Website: apple
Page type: billing-address
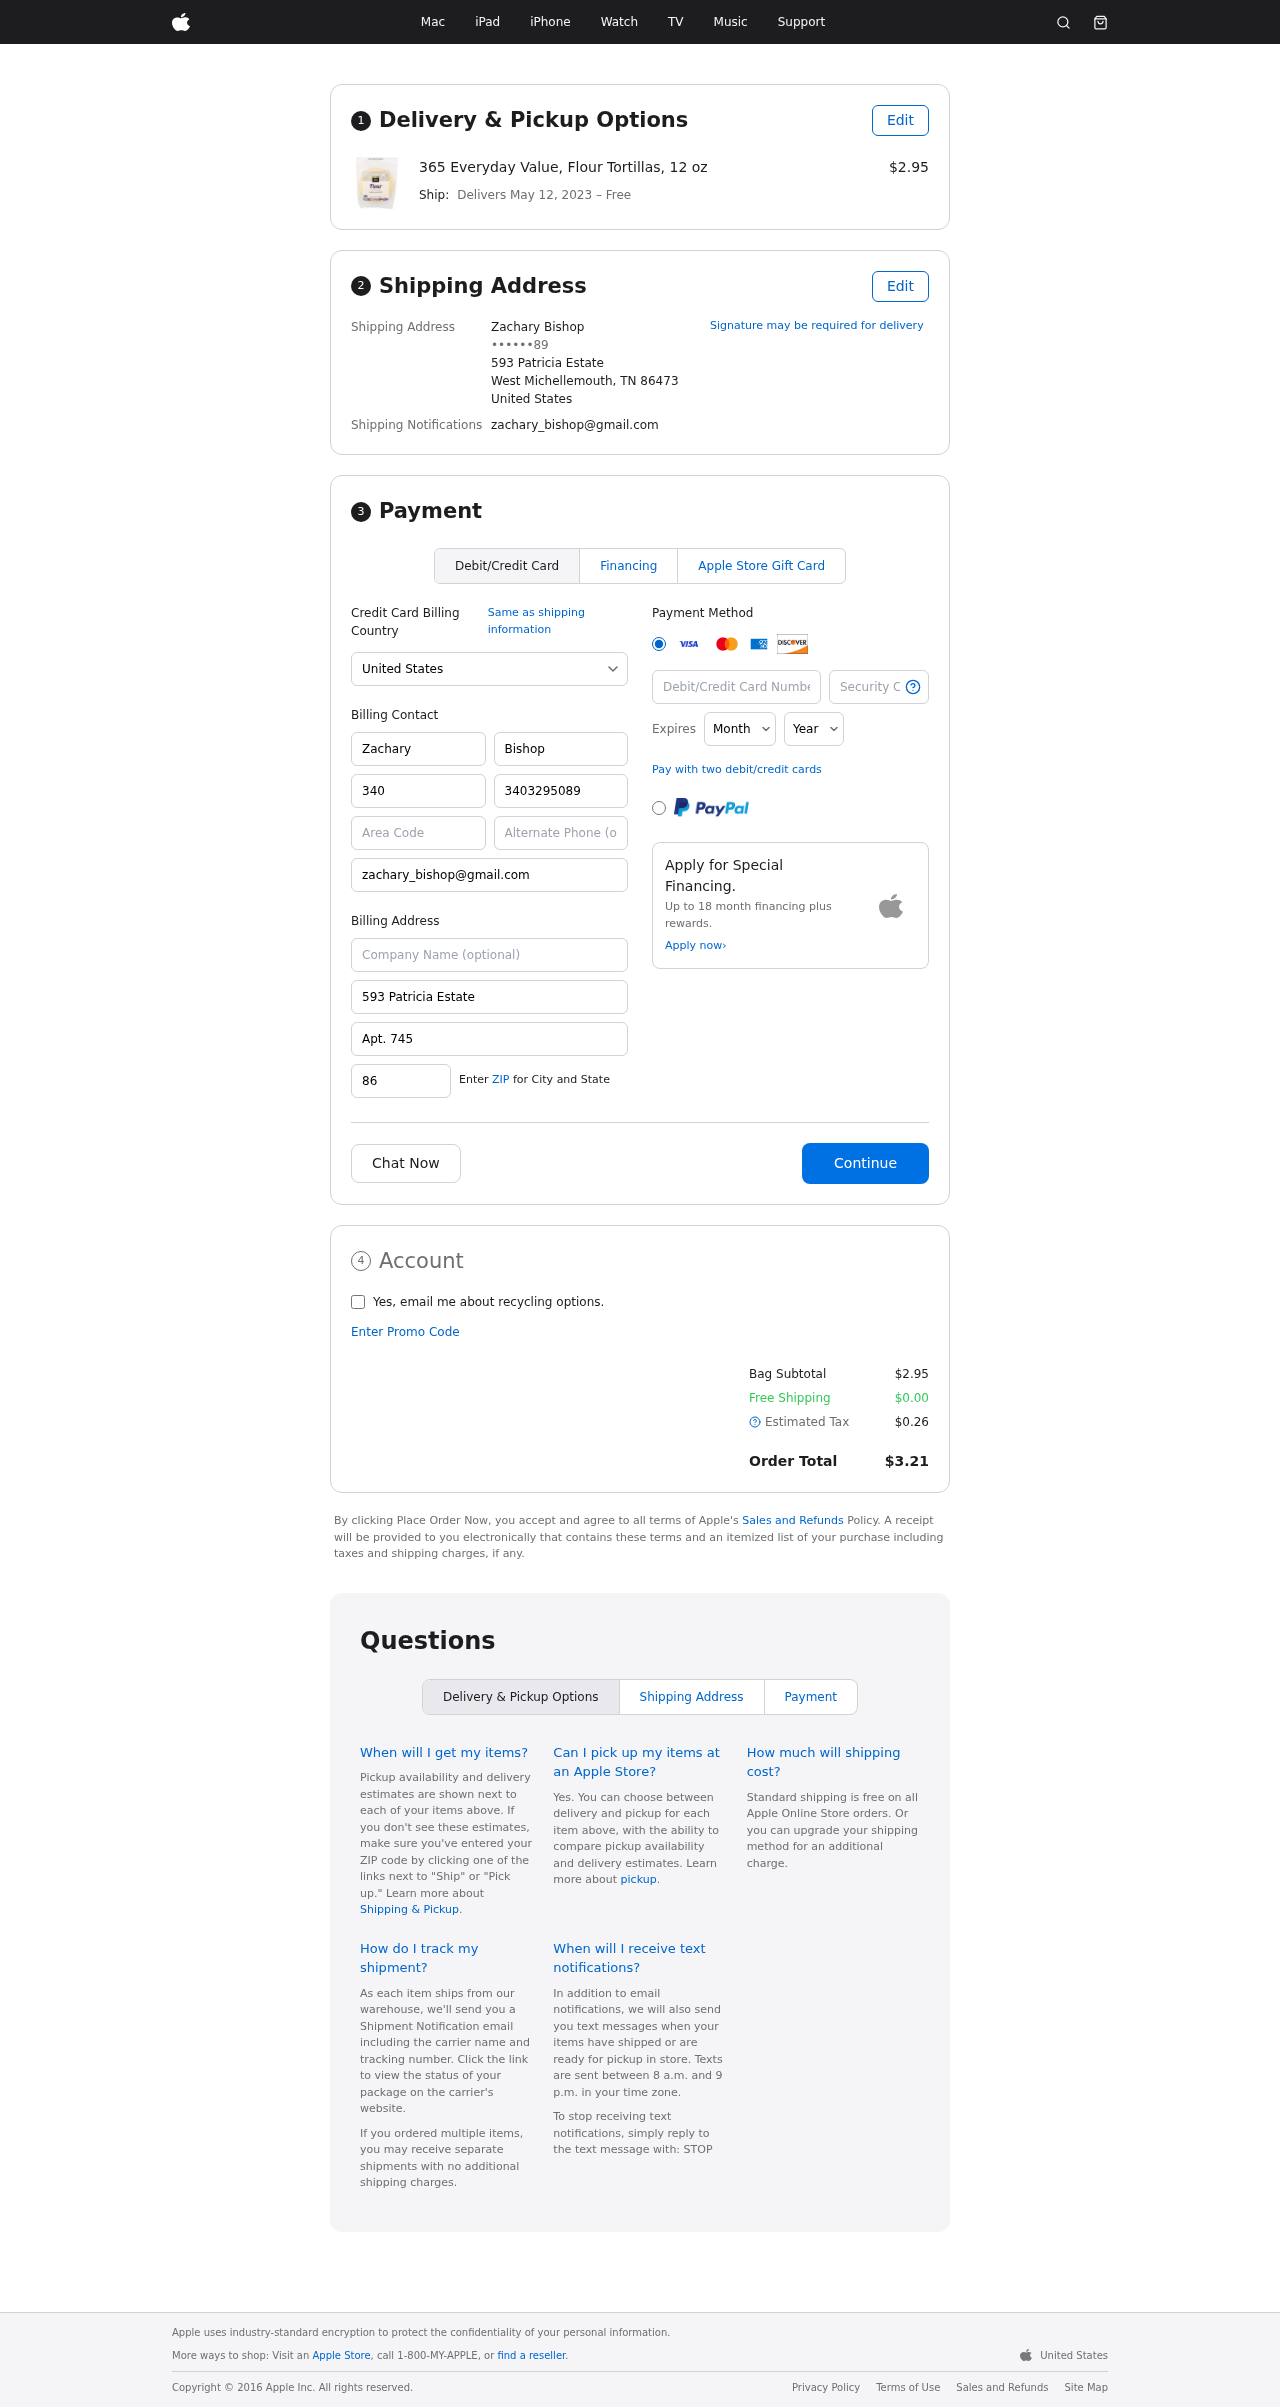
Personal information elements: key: PII_CARD_CVV
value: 552
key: PII_CARD_EXPIRY_MONTH
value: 12
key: PII_CARD_EXPIRY_YEAR
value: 26
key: PII_CARD_NUMBER
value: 6011 8676 8953 4697
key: PII_CITY_STATE_ZIP
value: West Michellemouth, TN 86473
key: PII_COUNTRY
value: United States
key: PII_EMAIL
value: zachary_bishop@gmail.com
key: PII_FULLNAME
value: Zachary Bishop
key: PII_STREET
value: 593 Patricia Estate
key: PII_PHONE_MASKED
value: ••••••89
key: PII_BILLING_FIRSTNAME
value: Zachary
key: PII_BILLING_LASTNAME
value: Bishop
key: PII_BILLING_PHONE_AREA
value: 340
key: PII_BILLING_PHONE
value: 3403295089
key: PII_BILLING_EMAIL
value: zachary_bishop@gmail.com
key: PII_BILLING_STREET
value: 593 Patricia Estate
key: PII_BILLING_STREET2
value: Apt. 745
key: PII_BILLING_POSTCODE
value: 86473
Product elements: key: PRODUCT1_NAME
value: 365 Everyday Value, Flour Tortillas, 12 oz
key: PRODUCT1_PRICE
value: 2.95
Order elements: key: ORDER_DELIVERY_DATE
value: May 12, 2023
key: ORDER_SUBTOTAL
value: $2.95
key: ORDER_SHIPPING_COST
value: $0.00
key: ORDER_TAX
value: $0.26
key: ORDER_TOTAL
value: $3.21